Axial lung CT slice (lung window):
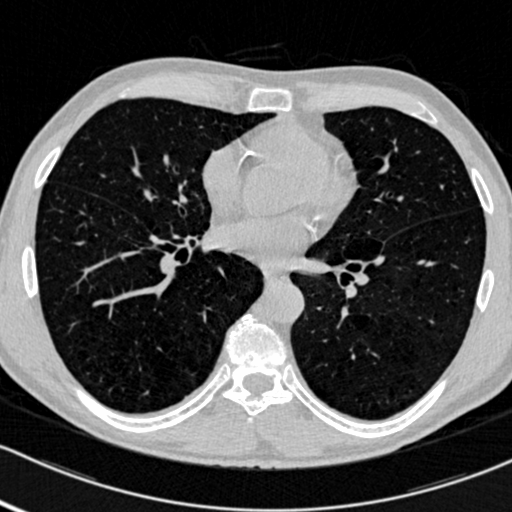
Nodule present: no